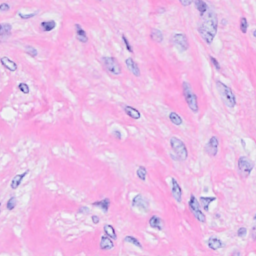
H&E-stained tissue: Breast